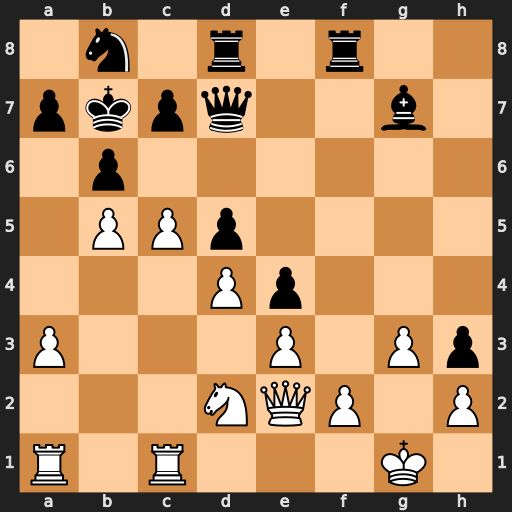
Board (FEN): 1n1r1r2/pkpq2b1/1p6/1PPp4/3Pp3/P3P1Pp/3NQP1P/R1R3K1
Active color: w
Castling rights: -
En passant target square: -
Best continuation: c6+ Nxc6 bxc6+ Qxc6 Rxc6